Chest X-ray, PA view. Patient: 38 years old, sex F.
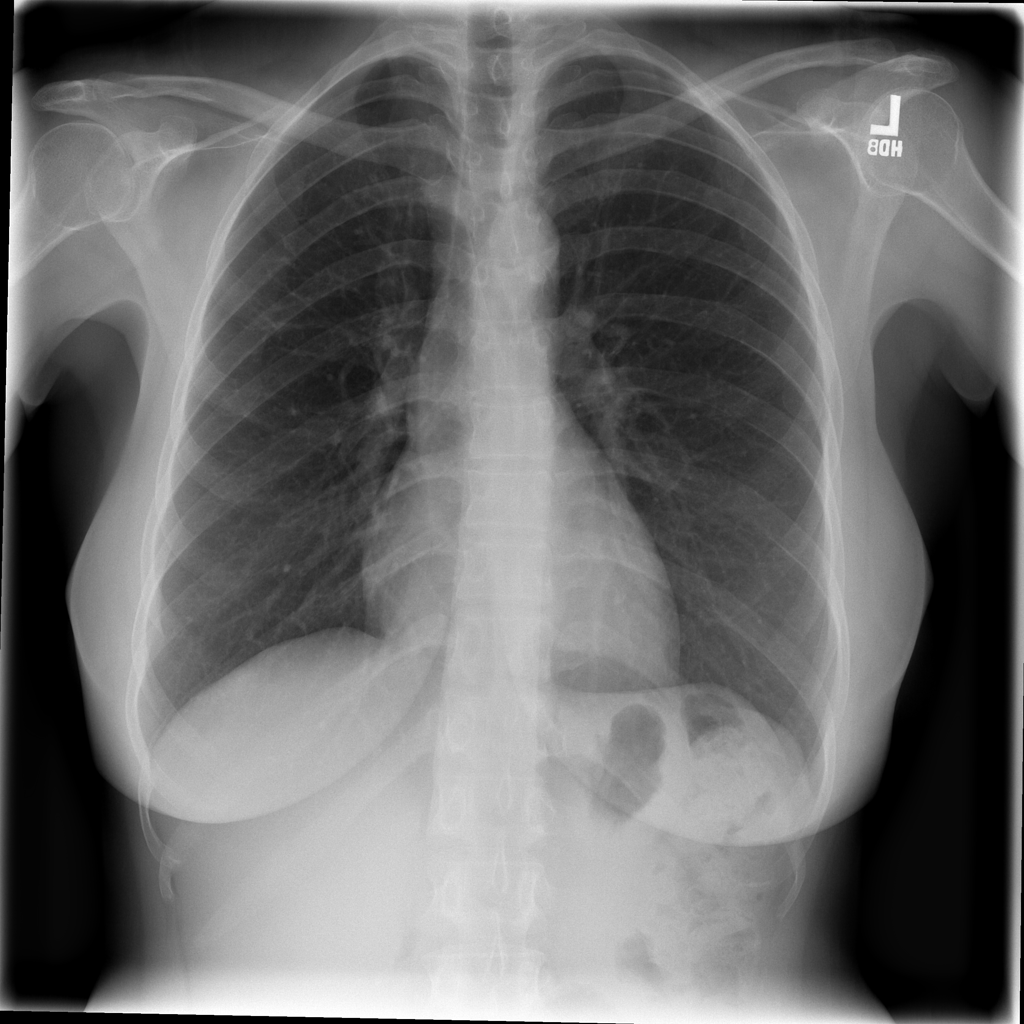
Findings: No Finding